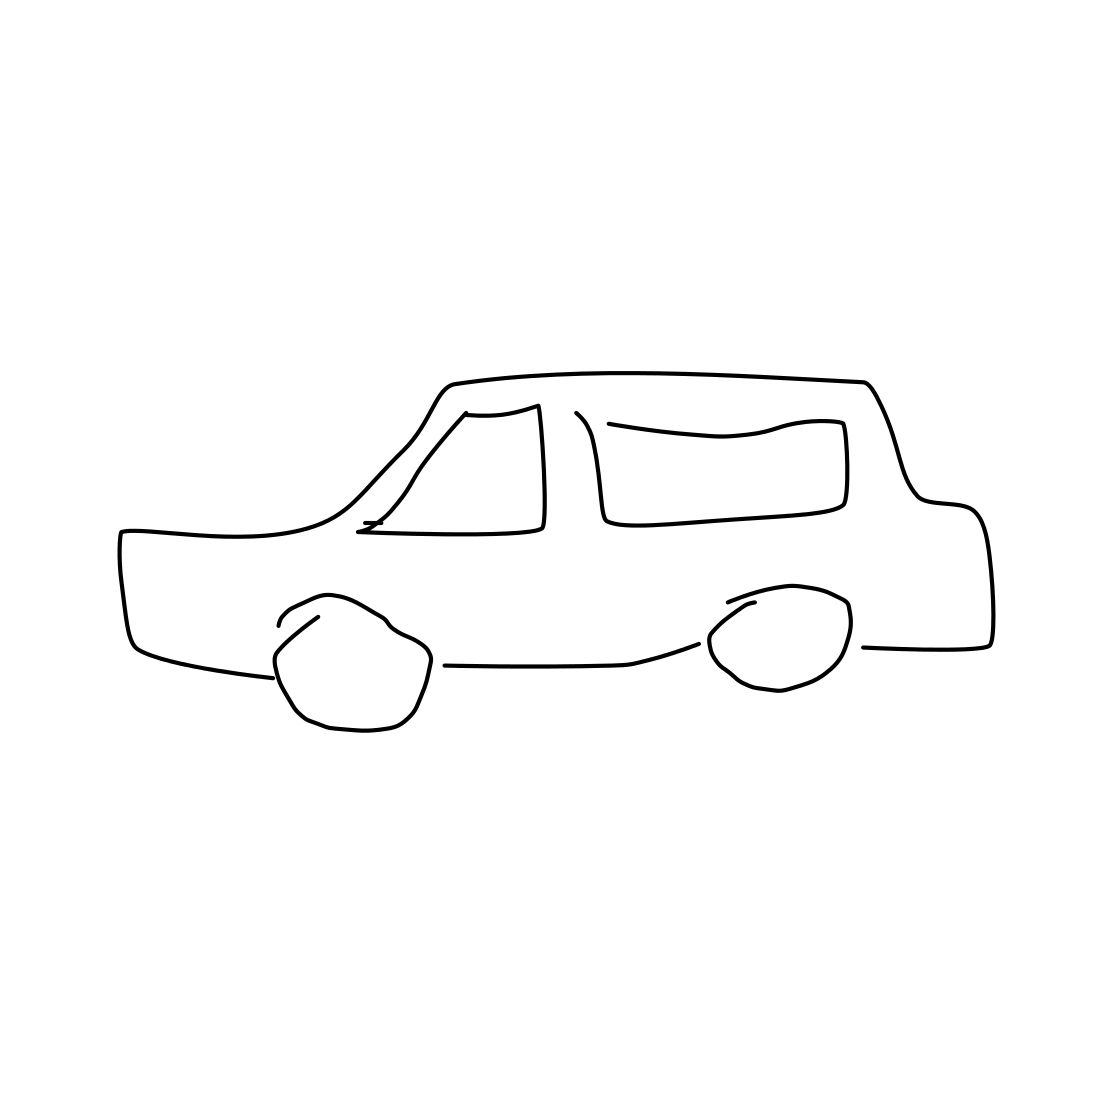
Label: car (sedan)